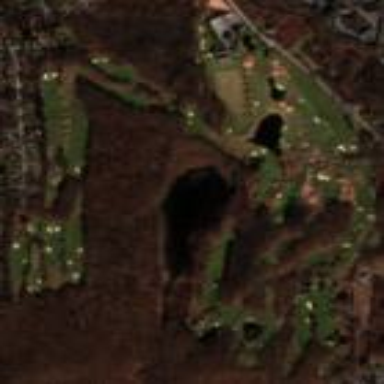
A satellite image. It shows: Golf course.